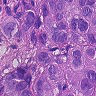
Metastatic tissue present: yes